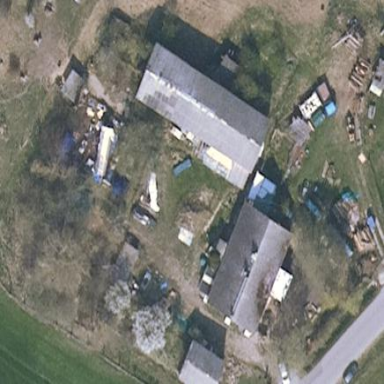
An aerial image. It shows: Farmyard area.